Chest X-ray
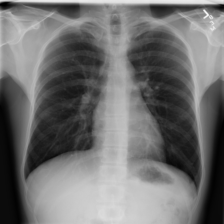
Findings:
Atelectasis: negative
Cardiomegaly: negative
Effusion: negative
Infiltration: positive
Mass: negative
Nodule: negative
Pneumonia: negative
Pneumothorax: negative
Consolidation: negative
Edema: negative
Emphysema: negative
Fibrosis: negative
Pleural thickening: negative
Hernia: negative